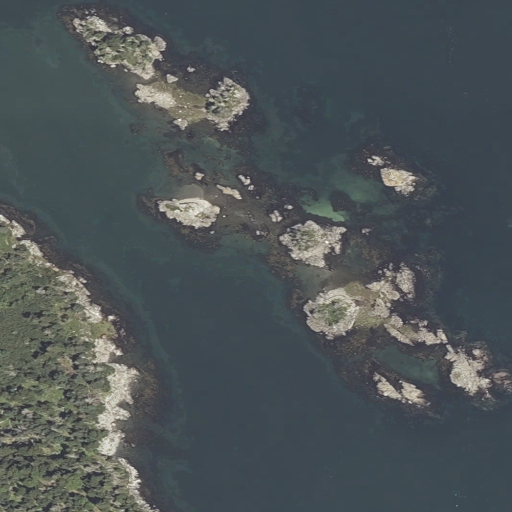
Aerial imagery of island in Maine named Duck Island containing open water, herbaceous wetlands, evergreen forest, mixed forest, and barren land